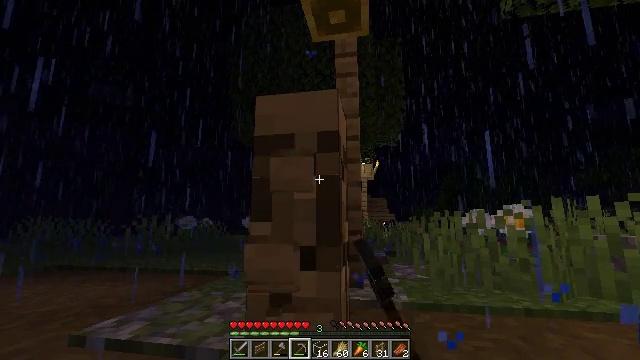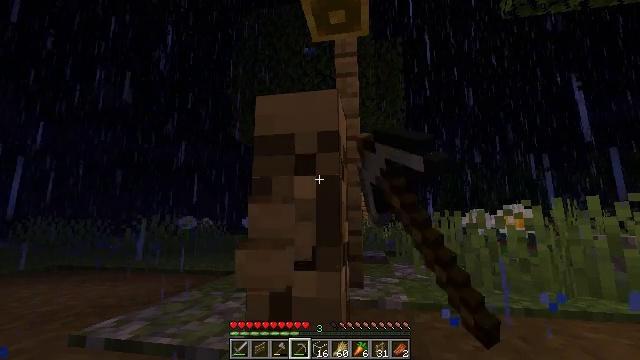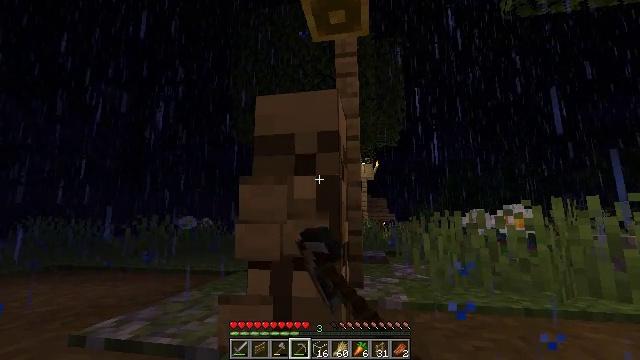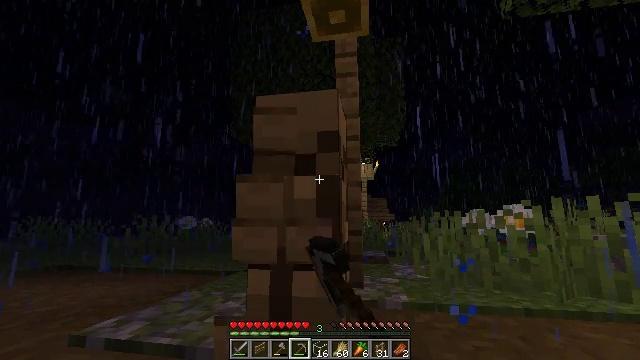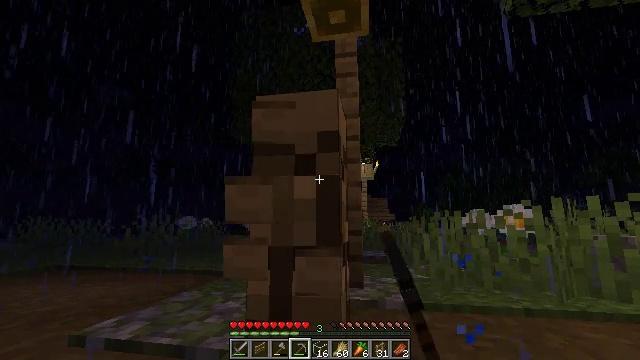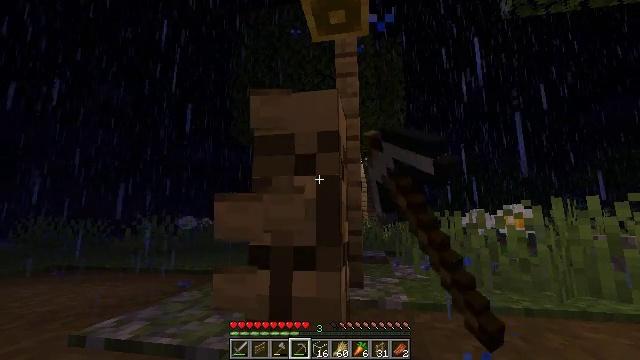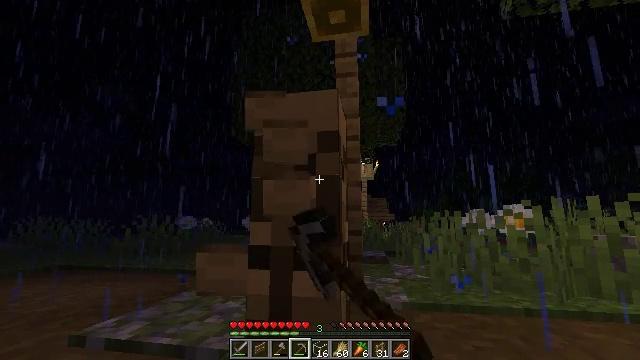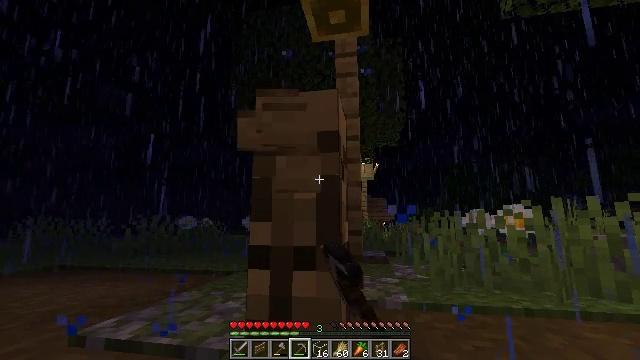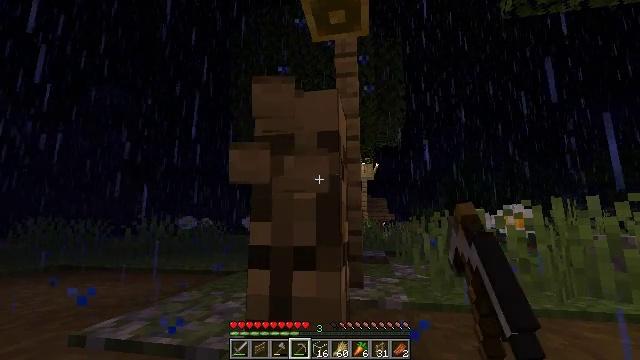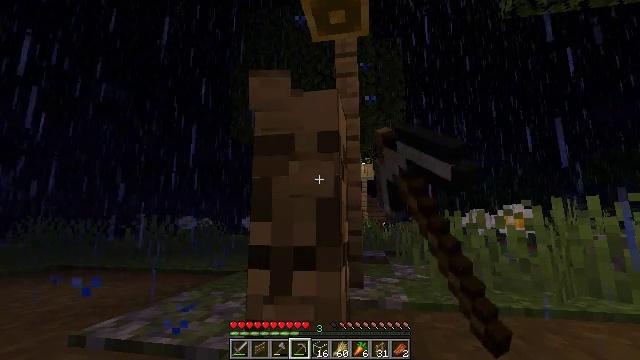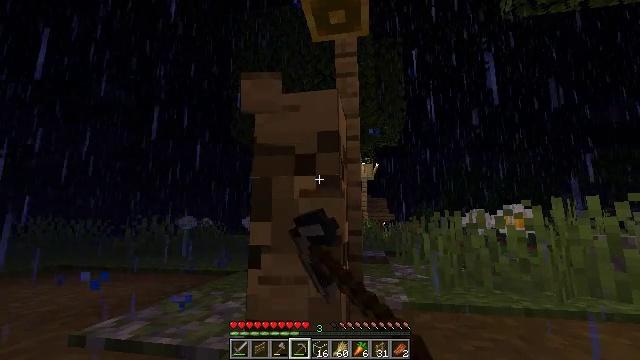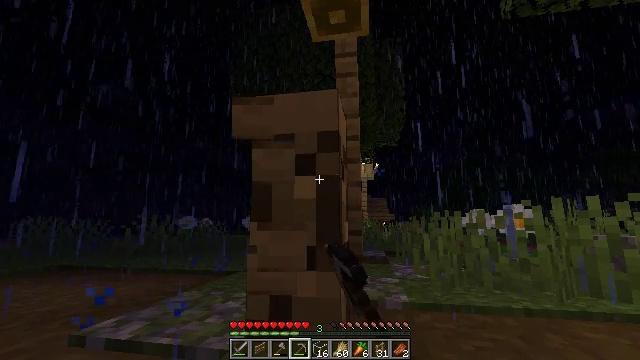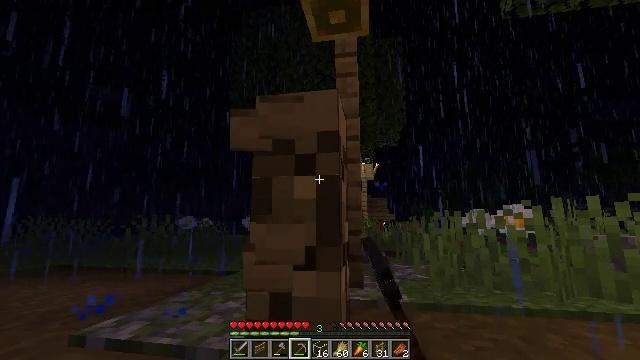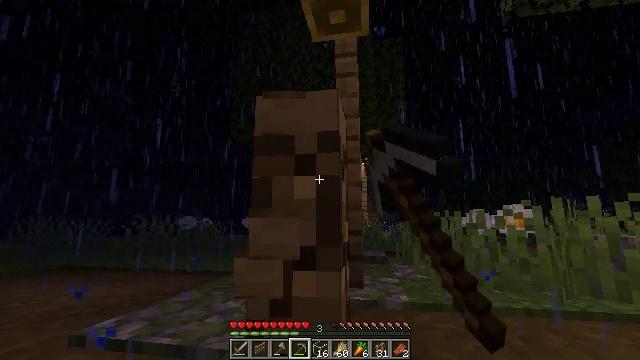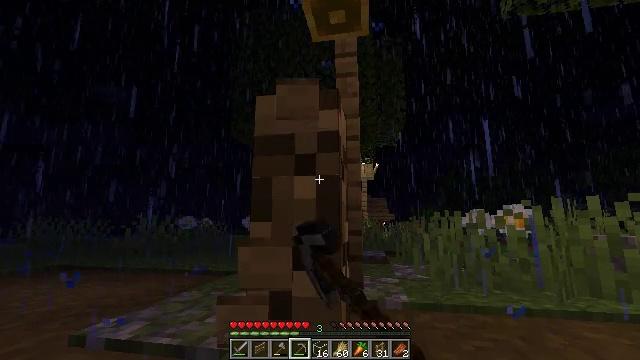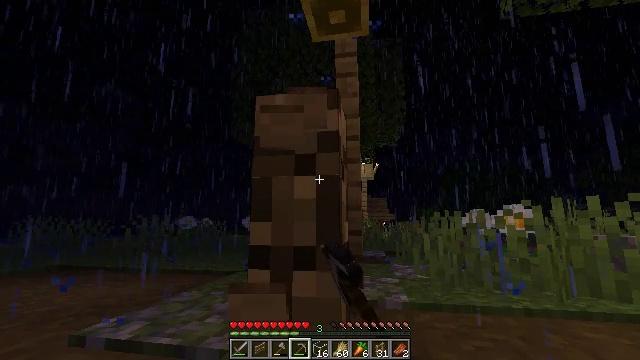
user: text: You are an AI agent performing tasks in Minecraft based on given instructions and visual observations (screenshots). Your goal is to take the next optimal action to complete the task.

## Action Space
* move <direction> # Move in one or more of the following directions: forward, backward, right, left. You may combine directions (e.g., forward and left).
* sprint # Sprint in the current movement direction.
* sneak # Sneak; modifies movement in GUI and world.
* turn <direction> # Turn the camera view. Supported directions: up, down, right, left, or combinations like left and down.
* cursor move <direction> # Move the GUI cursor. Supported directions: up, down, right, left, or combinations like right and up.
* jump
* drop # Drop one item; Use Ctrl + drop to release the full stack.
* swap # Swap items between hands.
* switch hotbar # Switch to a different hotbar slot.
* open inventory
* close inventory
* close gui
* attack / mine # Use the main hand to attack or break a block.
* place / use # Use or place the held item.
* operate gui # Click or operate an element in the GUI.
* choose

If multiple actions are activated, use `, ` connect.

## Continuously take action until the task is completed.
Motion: motion action
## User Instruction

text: Left-click to destroy the oak fence.
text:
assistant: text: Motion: attack / mine
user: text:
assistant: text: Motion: attack / mine
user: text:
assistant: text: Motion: attack / mine
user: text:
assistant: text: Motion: attack / mine
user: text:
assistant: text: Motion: attack / mine
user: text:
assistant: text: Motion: attack / mine
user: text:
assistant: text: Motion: attack / mine
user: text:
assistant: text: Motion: attack / mine
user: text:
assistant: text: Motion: attack / mine
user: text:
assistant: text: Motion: attack / mine
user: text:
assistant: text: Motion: attack / mine
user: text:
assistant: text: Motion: attack / mine
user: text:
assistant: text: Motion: attack / mine
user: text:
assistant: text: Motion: attack / mine
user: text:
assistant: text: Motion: attack / mine
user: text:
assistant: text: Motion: attack / mine
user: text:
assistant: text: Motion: attack / mine
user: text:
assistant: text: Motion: attack / mine
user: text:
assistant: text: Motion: attack / mine
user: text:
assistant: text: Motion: attack / mine
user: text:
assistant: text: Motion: attack / mine
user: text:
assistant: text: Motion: attack / mine
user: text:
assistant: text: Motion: attack / mine
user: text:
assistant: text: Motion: attack / mine
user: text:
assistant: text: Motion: attack / mine